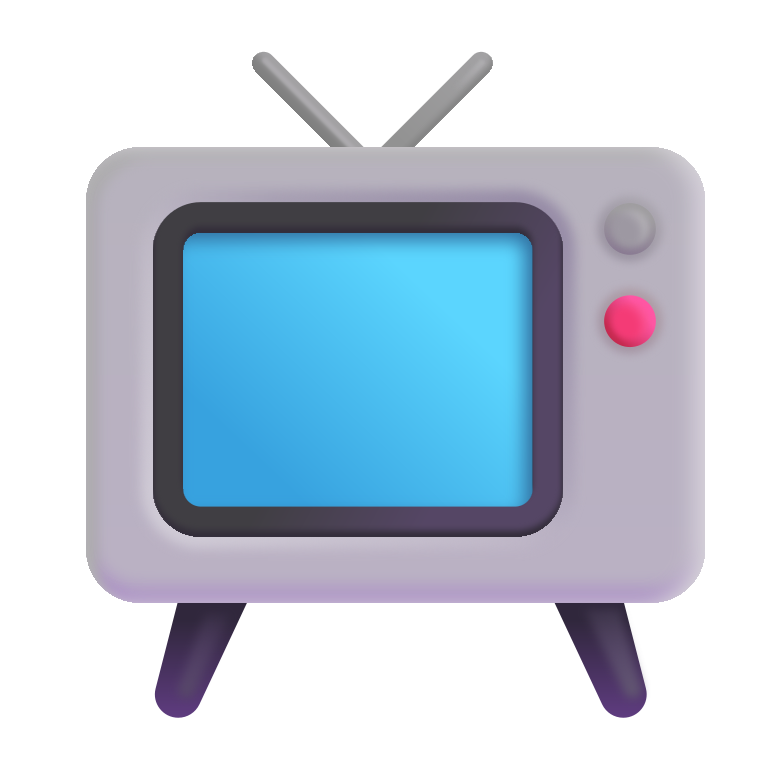
television color